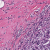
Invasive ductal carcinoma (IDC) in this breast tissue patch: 1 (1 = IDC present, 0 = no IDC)